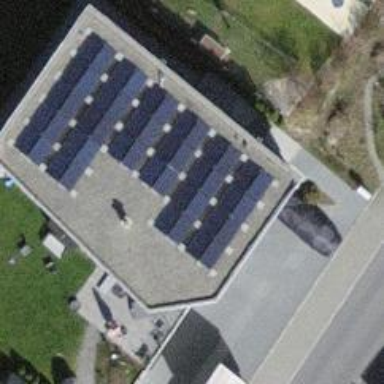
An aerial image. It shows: Solar power generator with photovoltaic panels.